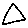
Label: triangle